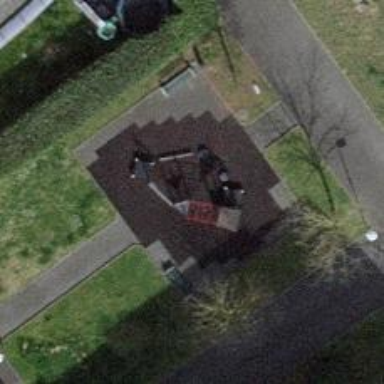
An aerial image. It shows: Playground area for leisure land.